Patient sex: M
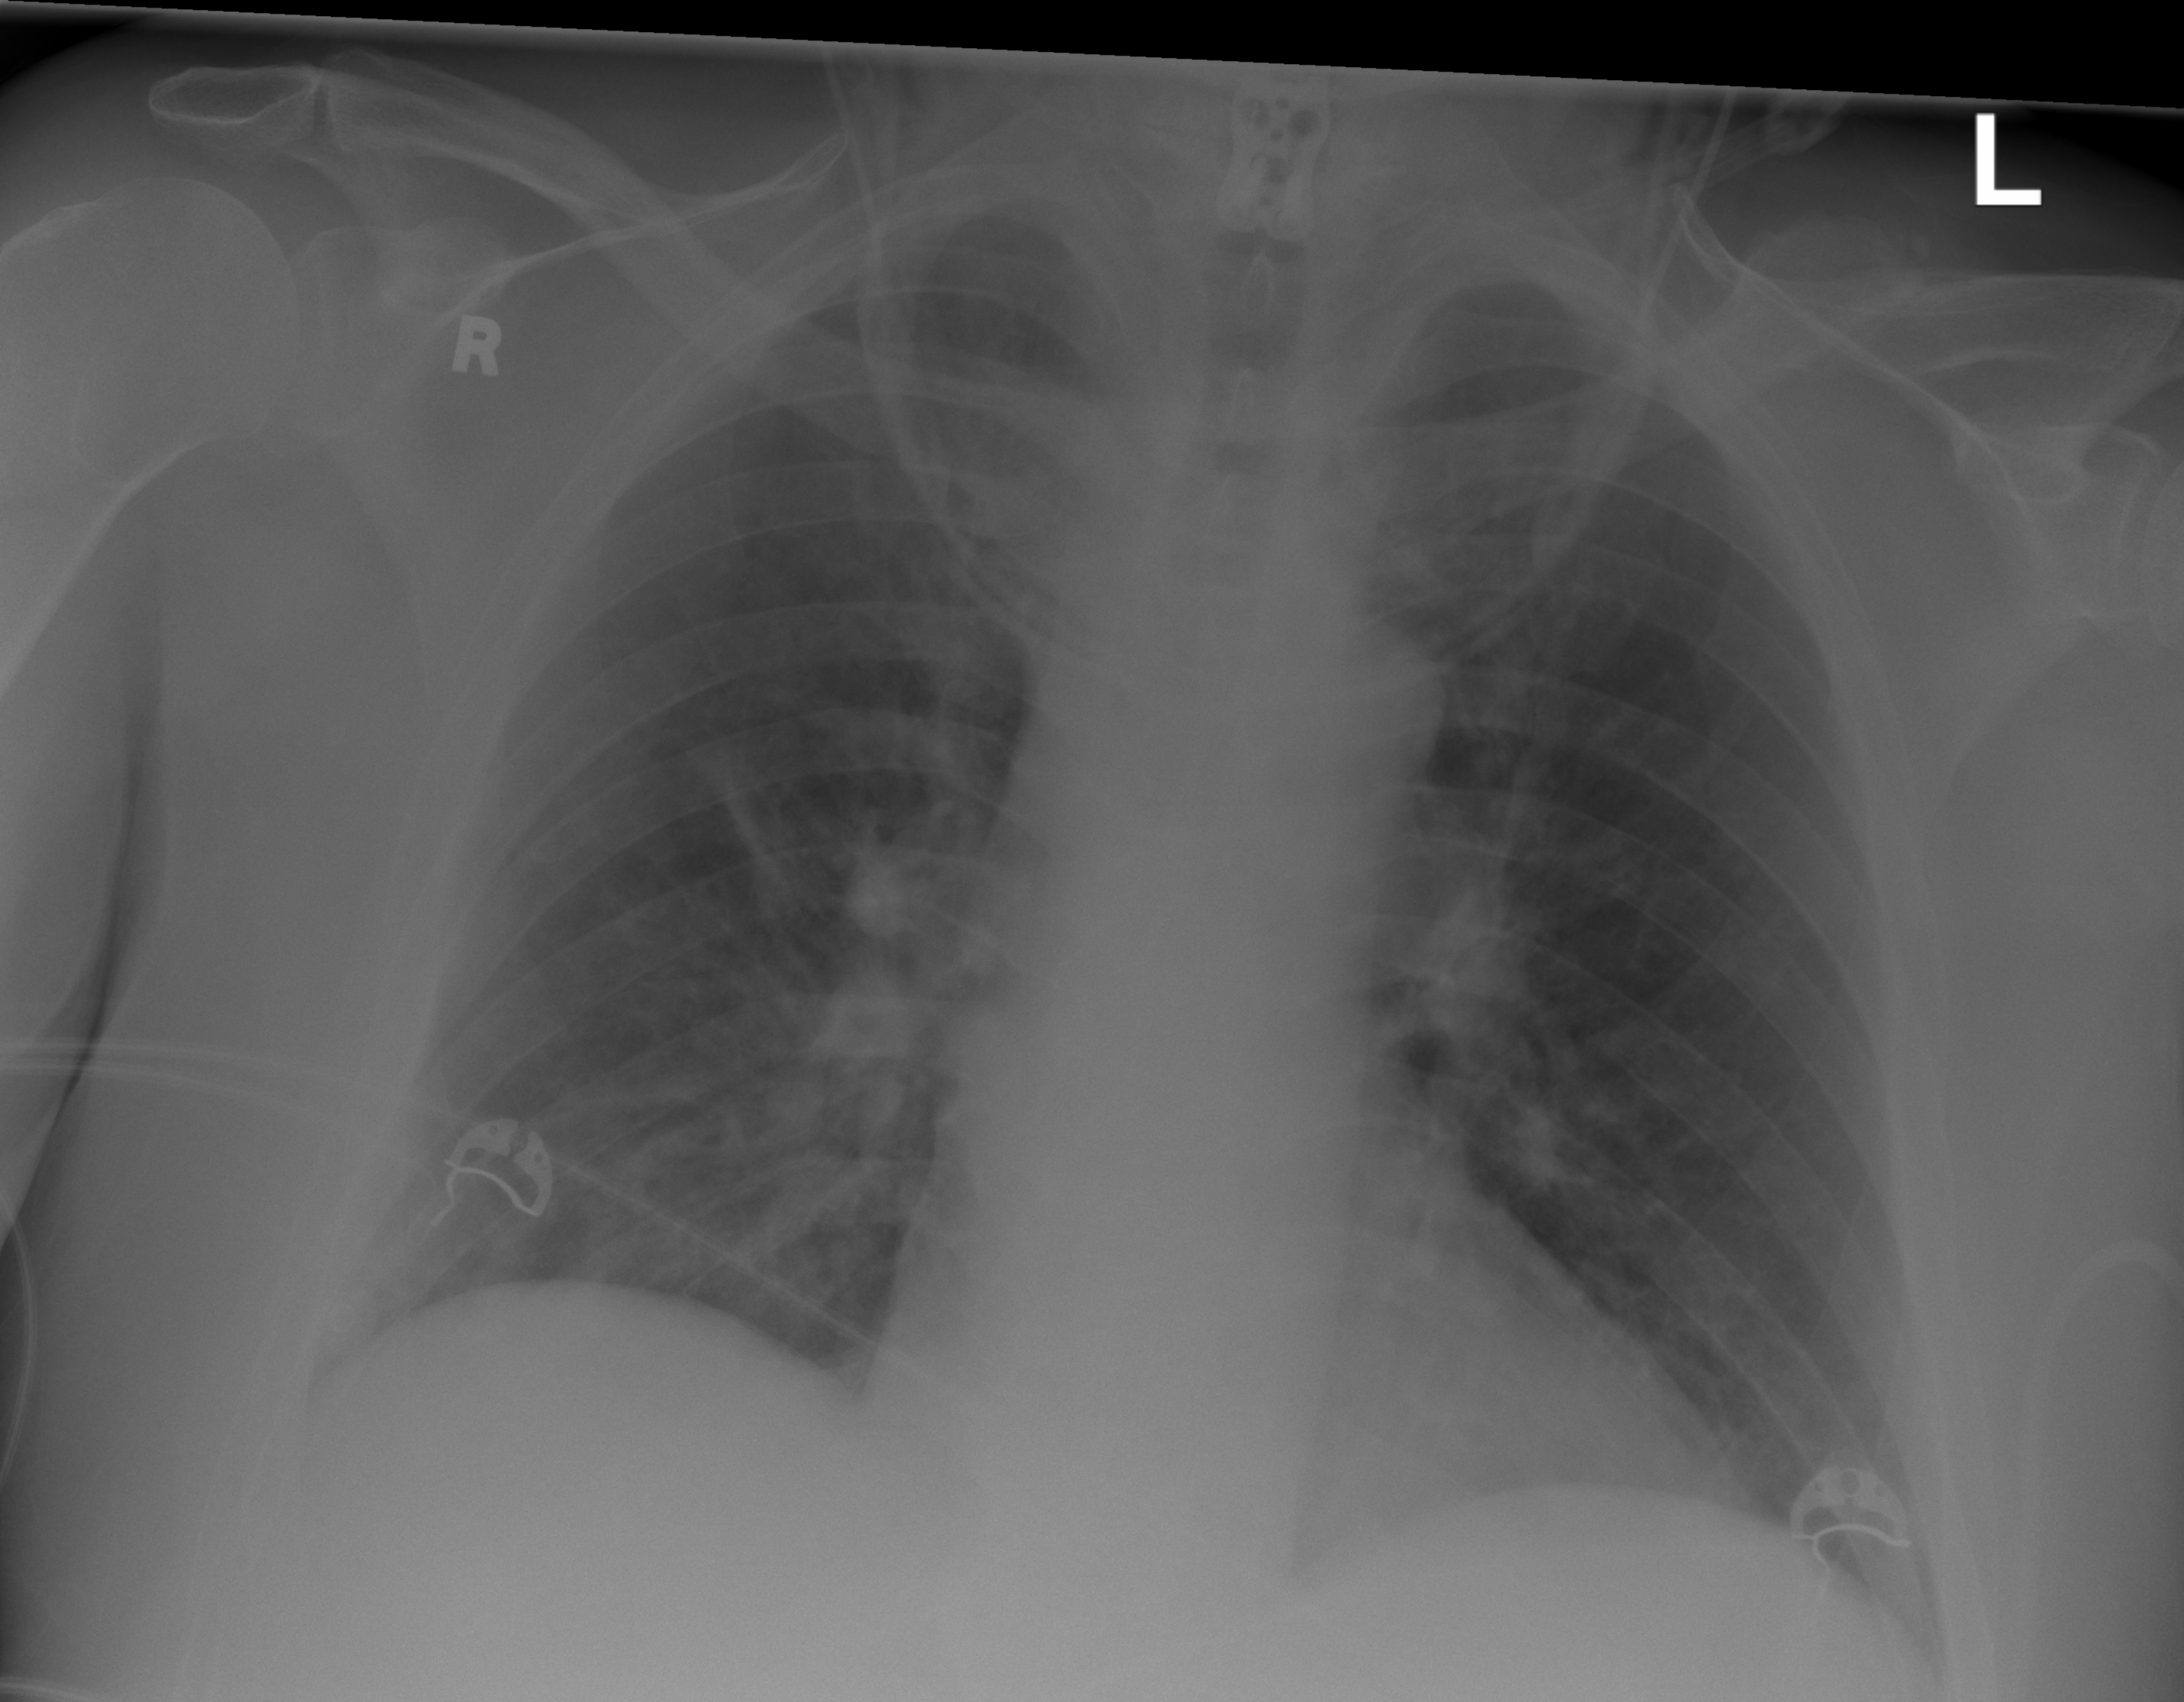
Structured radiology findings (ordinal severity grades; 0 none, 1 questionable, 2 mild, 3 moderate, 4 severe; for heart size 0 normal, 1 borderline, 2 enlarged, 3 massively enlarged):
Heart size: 0
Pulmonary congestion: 0
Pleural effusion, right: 0
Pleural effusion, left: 0
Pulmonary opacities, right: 0
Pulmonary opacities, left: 0
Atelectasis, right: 2
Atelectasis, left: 0